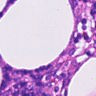
Metastatic tissue present: no